Field crop: maize
Growth stage: 2
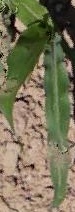
Species: maize